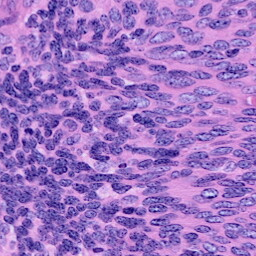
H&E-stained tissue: Cervix